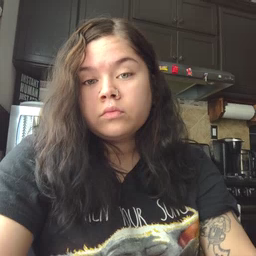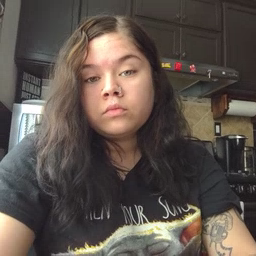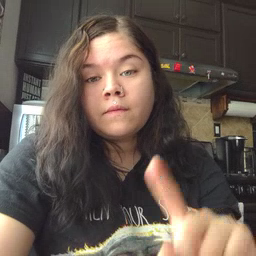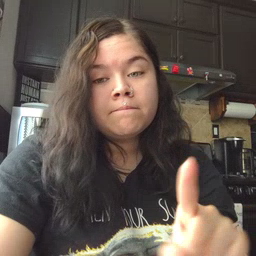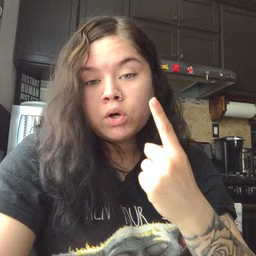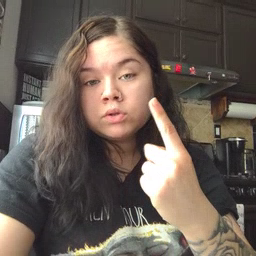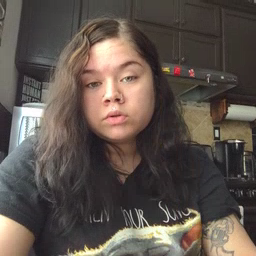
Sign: first